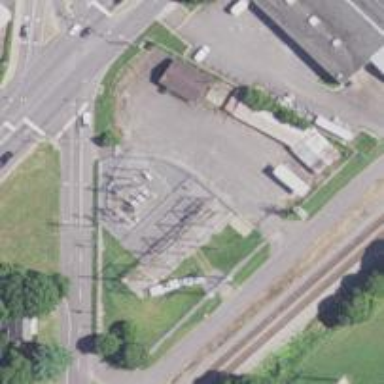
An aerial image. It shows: Power pole.